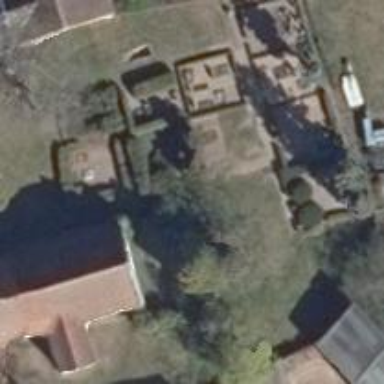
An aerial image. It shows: Cemetery.